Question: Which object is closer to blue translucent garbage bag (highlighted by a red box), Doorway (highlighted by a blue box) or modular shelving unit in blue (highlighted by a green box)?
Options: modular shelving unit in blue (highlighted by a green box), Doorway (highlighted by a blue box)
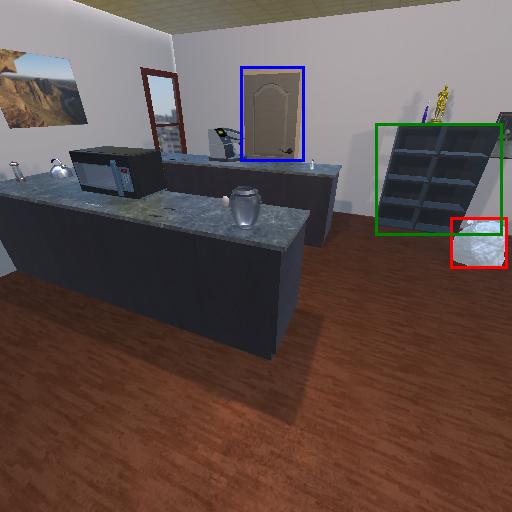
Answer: modular shelving unit in blue (highlighted by a green box)